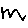
Label: zigzag